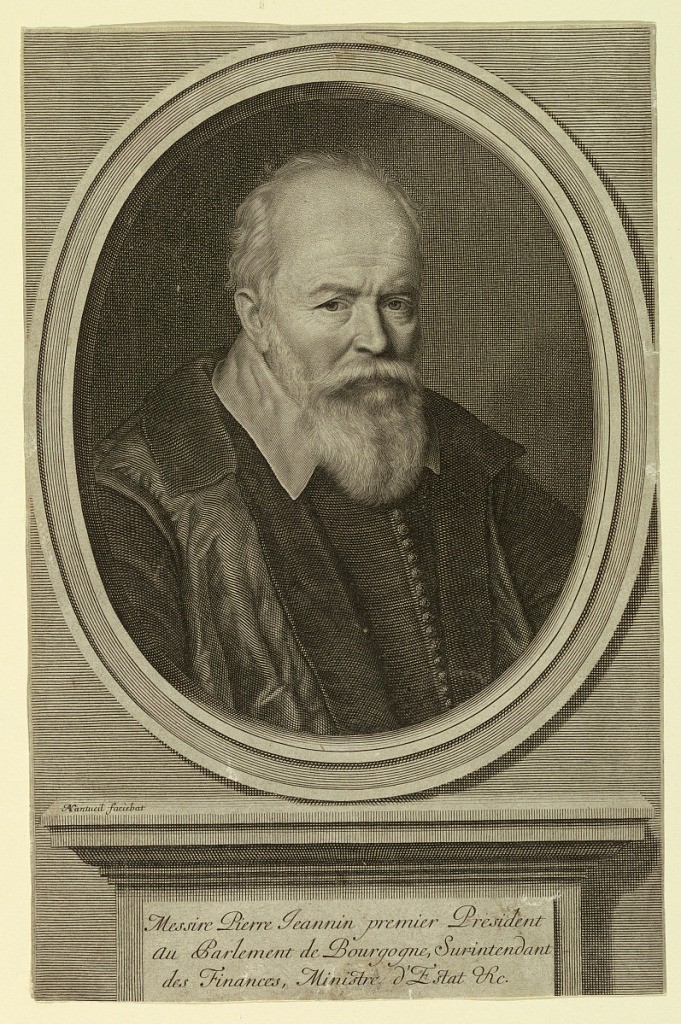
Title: Portrait of Pierre Jeannin
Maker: Robert Nanteuil, French, 1623 – 1678
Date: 1656
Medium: Engraving on paper
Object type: Print
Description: In an oval enframement is the bust portrait of Pierre Jeannin (1540-1623). He faces slightly to the right; wears a full beard, and heavy overcoat. Engraving made to illustrate the work, Les négociations de Monsieur le President Jeannin, published in paris in 1656.